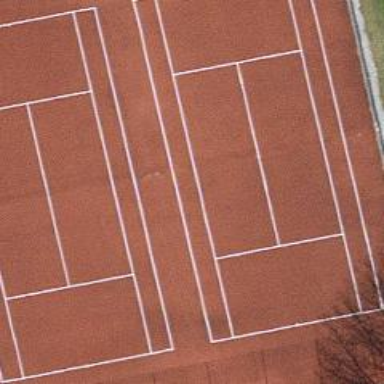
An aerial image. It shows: Tennis court on pitch.